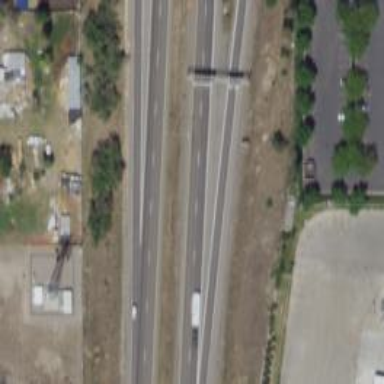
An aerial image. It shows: Motorway.